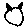
Label: cat